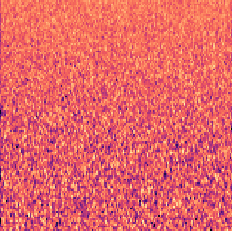
Sound class: Clock tick